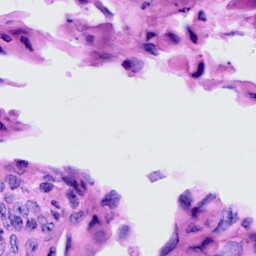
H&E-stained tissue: Cervix